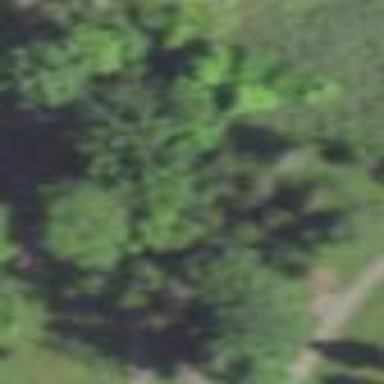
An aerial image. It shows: Mixed woodland with various types of leaves.